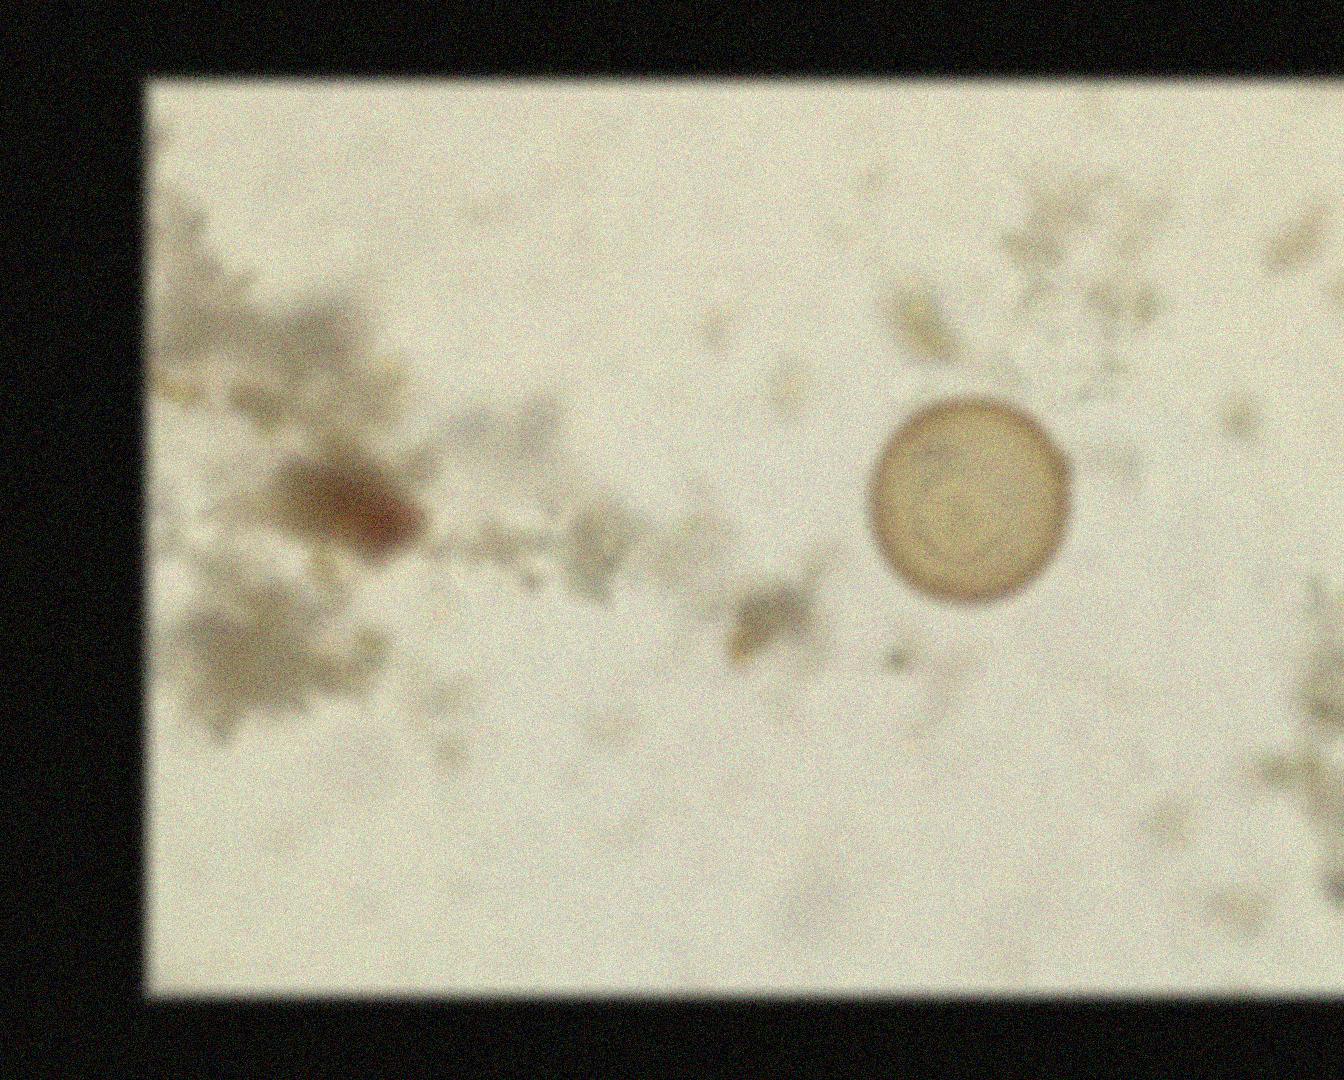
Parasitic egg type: Hymenolepis diminuta